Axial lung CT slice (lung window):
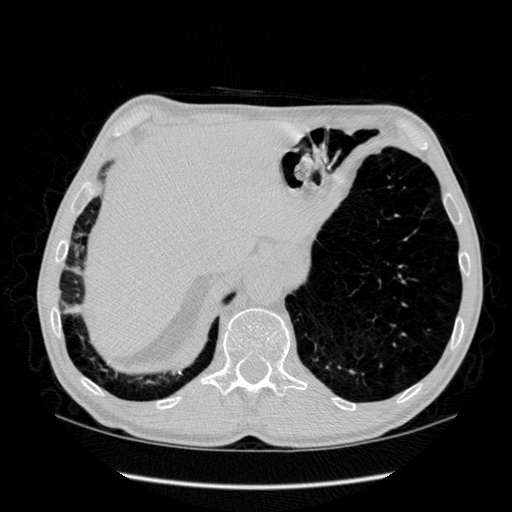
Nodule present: no